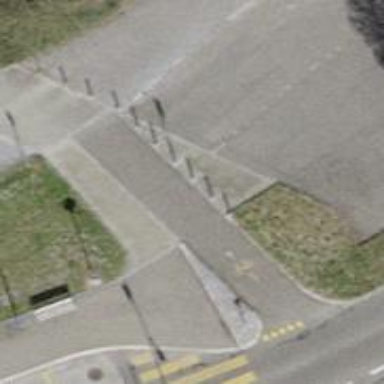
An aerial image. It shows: Bollard barrier.